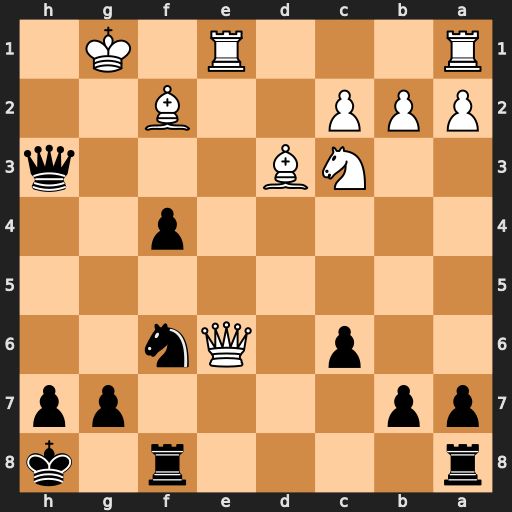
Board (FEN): r4r1k/pp4pp/2p1Qn2/8/5p2/2NB3q/PPP2B2/R3R1K1
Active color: b
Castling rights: -
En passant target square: -
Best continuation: Ng4 Qxg4 Qxg4+